Interaction volume radius: 10 \u00c5
Interaction volume height: 10 \u00c5
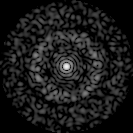
Disorder parameter: 0.8337